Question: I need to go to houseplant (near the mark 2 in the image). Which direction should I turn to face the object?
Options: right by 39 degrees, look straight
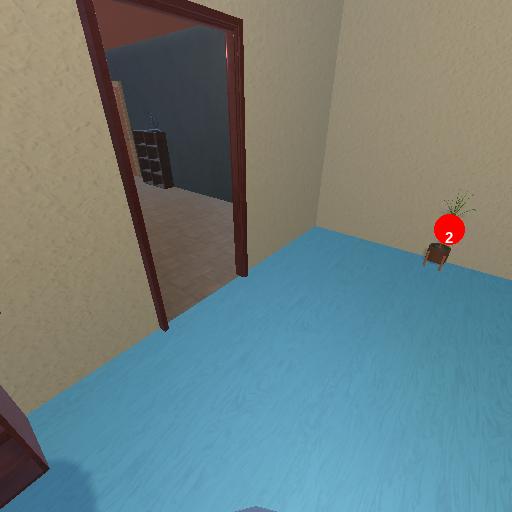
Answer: right by 39 degrees